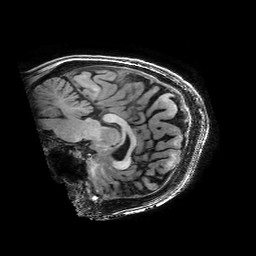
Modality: T1w
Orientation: sagittal
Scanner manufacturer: ge
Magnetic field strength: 3 T
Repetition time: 0.008976 s
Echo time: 0.003488 s